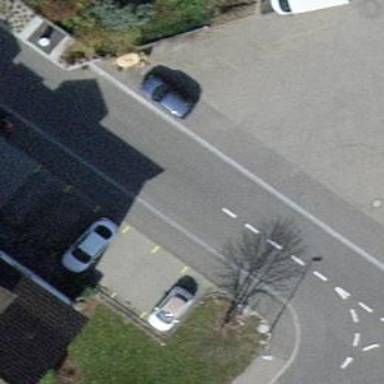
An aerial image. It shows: Residential road.